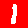
Digit: 1